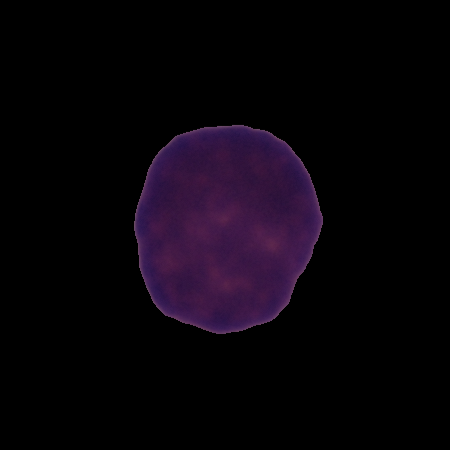
Label: healthy